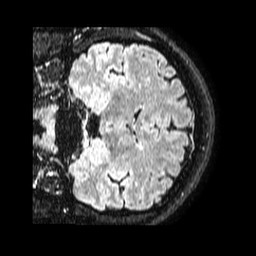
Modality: FLAIR
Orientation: coronal
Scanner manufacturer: philips
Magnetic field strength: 1.5 T
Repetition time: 4.8 s
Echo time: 0.3 s